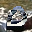
Label: 0